Question: I am pretty new to OpenGL and just want some quick advice. I want to draw a tiled background for a game. I guess this means drawing a whole bunch of sprite like objects to the screen. I have about 48 columns to 30 rows, therefore 1440 tiles (tiles change depending on the game, so I can't pre-render the entire grid).
Currently on start up I create 6 different FBO (using the <URL>.
'''
for (int x=0; x<columns; x++) {
for (int y=0; y<rows; y++) {
// Get tile type and rotation from tile struct.
tileNum = tile.form
rotNum = tile.rot
// Draw image/texture/fbo that's stored in a std vector.
tileSet->draw(x*TILESIZE, y*TILESIZE, TILESIZE, TILESIZE);
}
}
'''
I think I am going about this the wrong way, and was wondering if anyone new the best / optimal way to do this. Think something like an old school 8 bit video game background. Here is an image of my work in progress.

The structures in the background are the sprites i'm talking about, the different pieces are the inny corner, outty (concave) corner, square fill, and straight edge. Sorry for messing around with question.
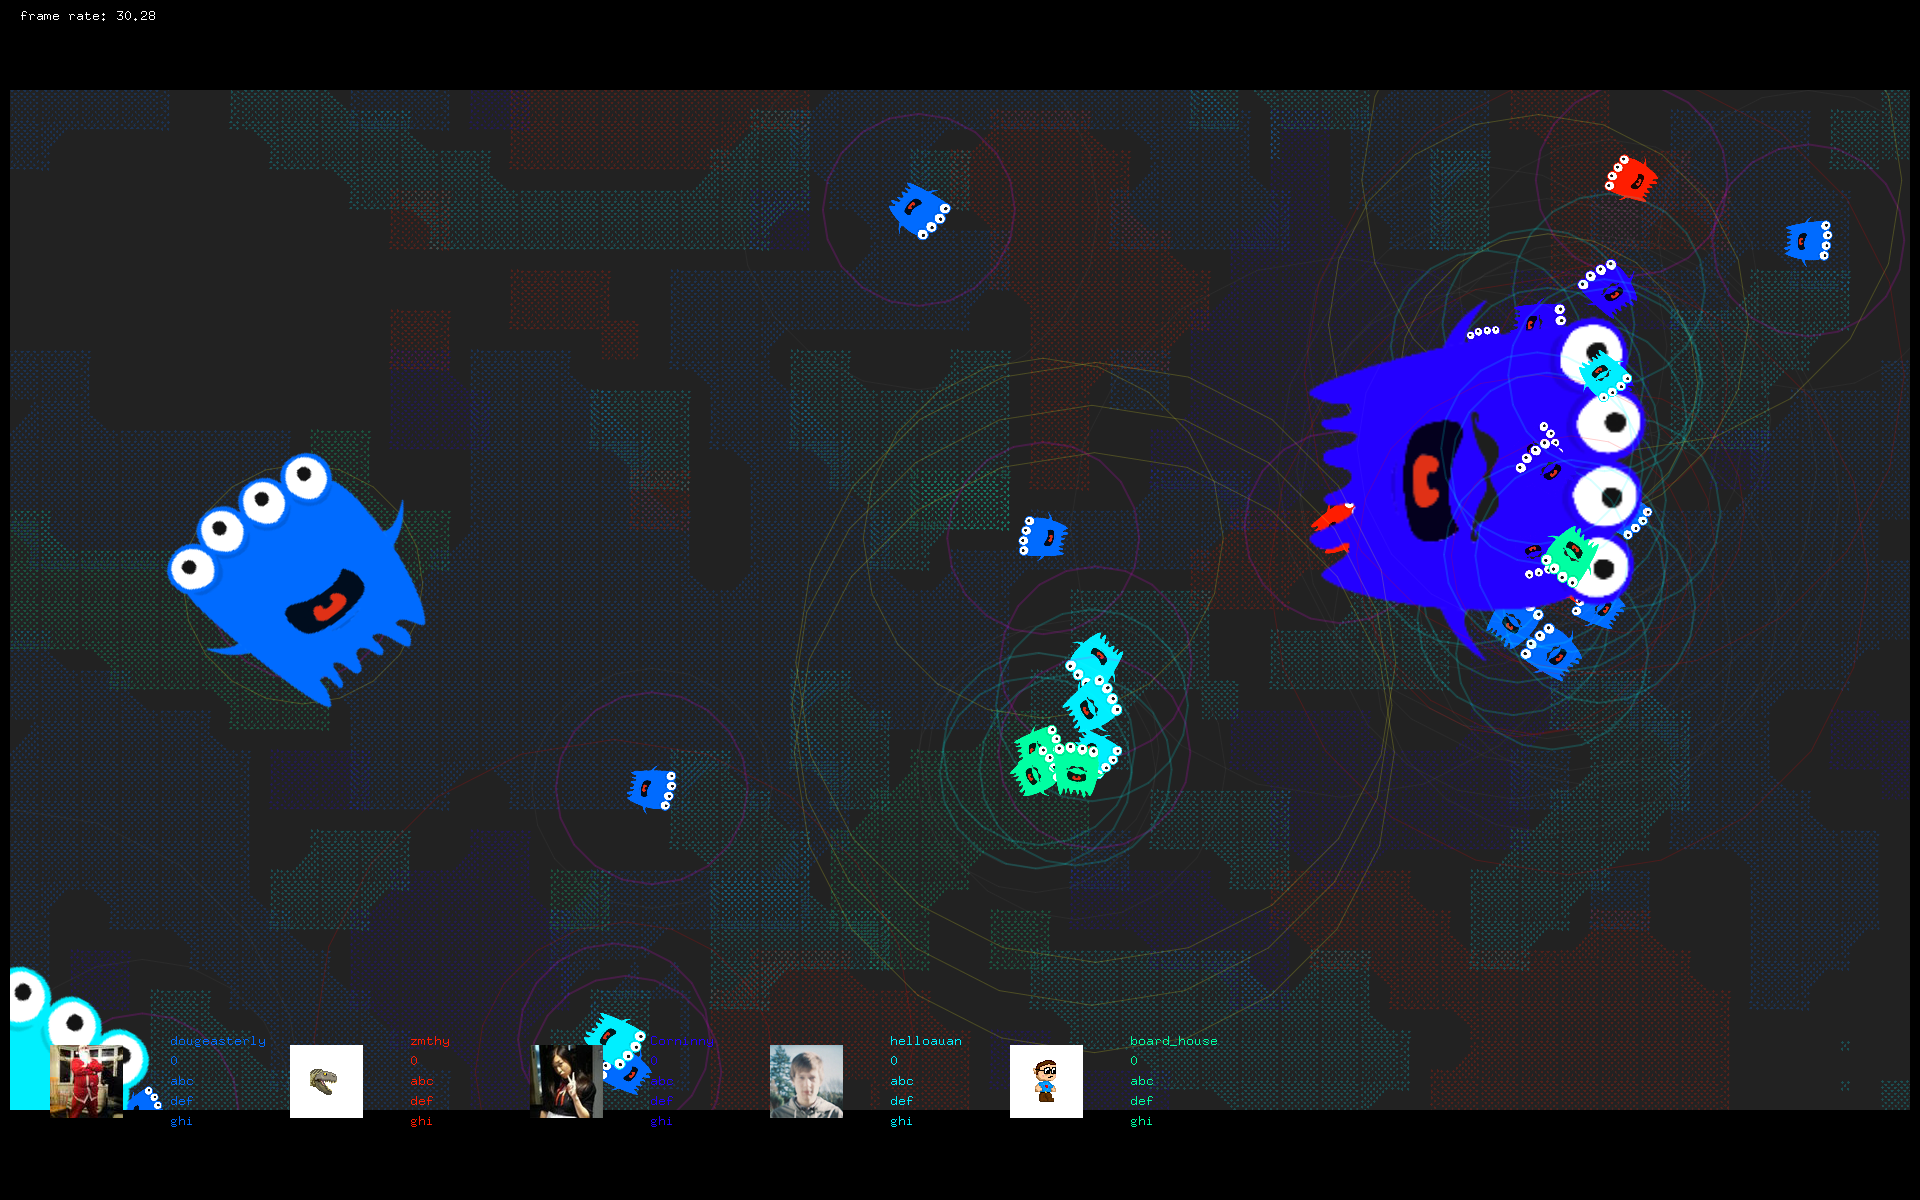
Answer: I don't really understand your question. A texture is a (usually 2-dimensinal) image that can be applied to polygons, whereas an <URL>? But then your question is still quite ill-posed.
If you're really using FBOs, and that only because you think they magically make the texture they reference to be stored in video memory, then rest assured that textures are always stored in video memory and using an FBO in your case is completely useless.